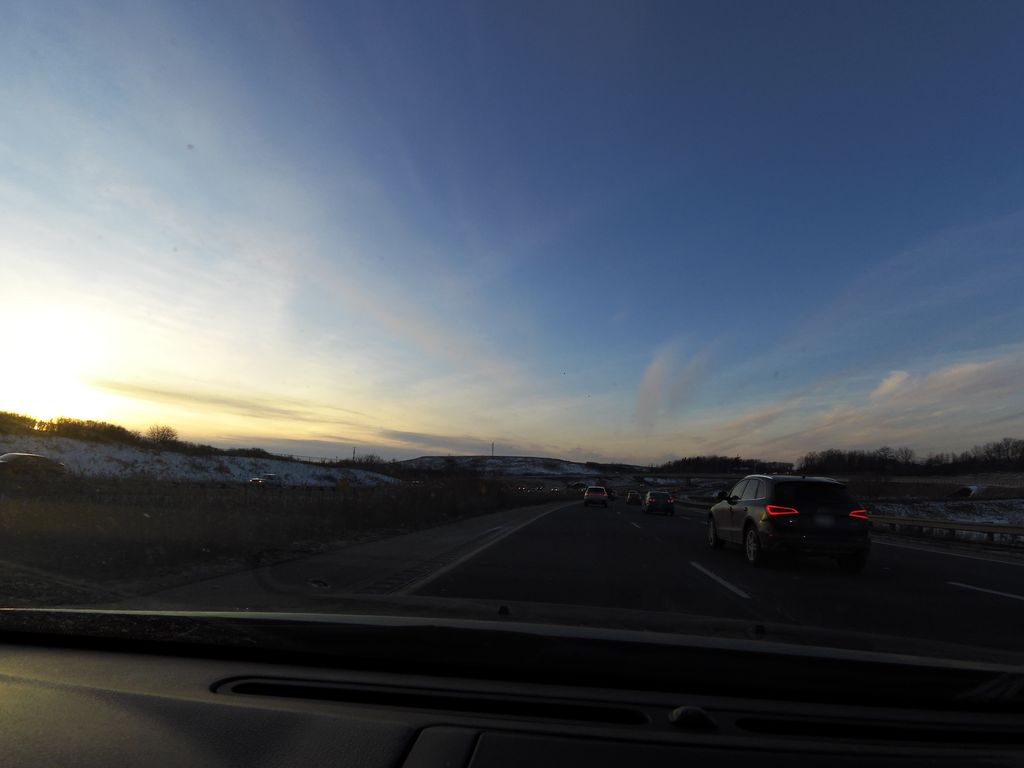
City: hamilton